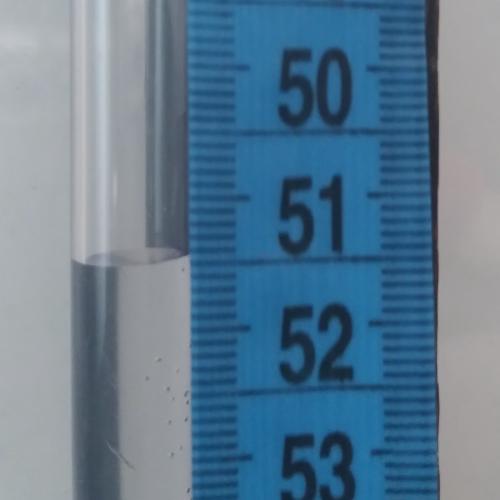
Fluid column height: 51.5 cm